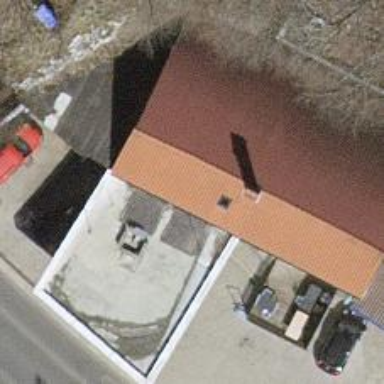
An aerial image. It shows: Restaurant.